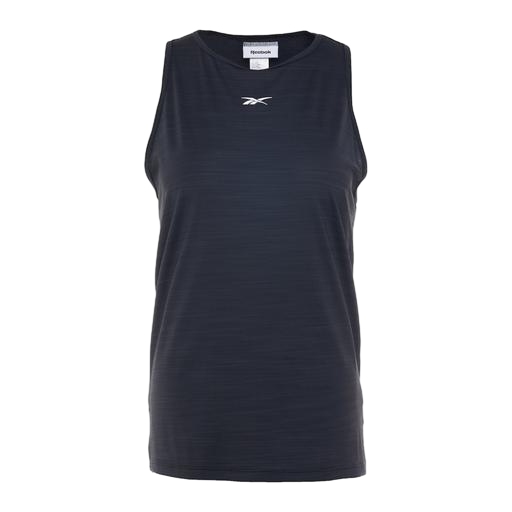
black pro cool training tank top, active tank, training tank top, white background